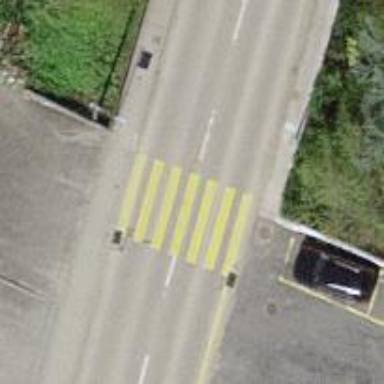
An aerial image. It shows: Zebra crossing on the road.